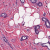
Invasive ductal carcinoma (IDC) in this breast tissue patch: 0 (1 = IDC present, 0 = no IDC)